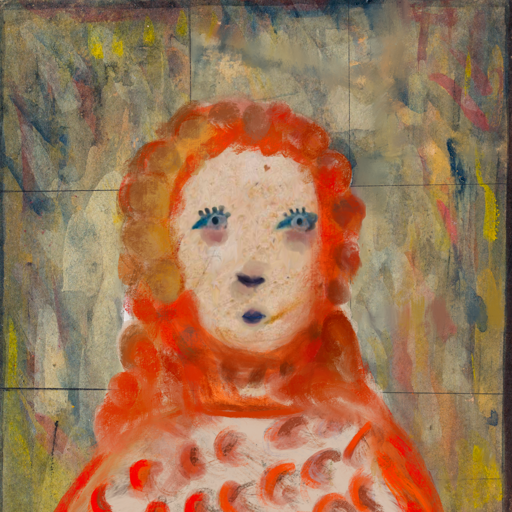
Background: GypsyMother, Head And Neck Front: Rupkatha, Face Front: Hill_Girl, Bust: Rupkatha, Hair Front: Rupkatha, Head Accessory: Blank, Second Necklace: Blank, Necklace: Blank, Baby: Blank